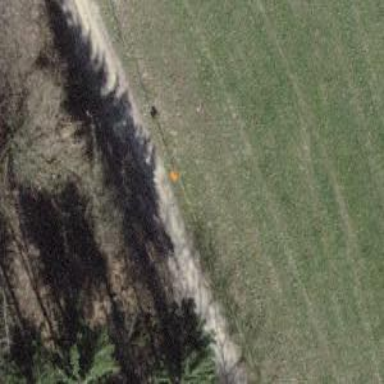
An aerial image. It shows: Aerial marker.